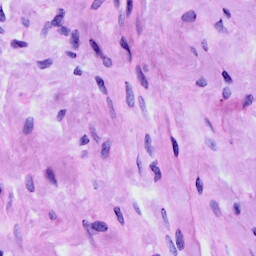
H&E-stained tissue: Cervix